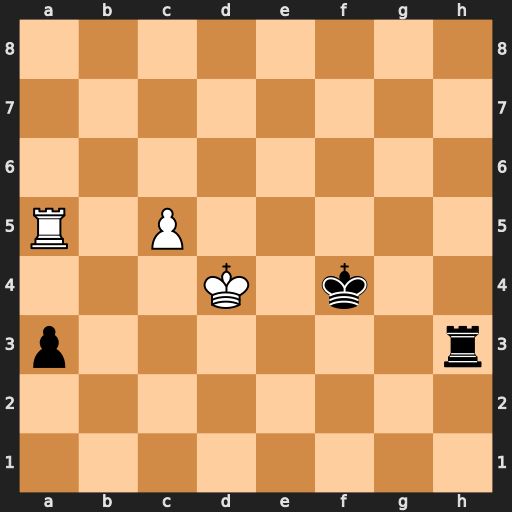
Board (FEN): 8/8/8/R1P5/3K1k2/p6r/8/8
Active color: w
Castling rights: -
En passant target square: -
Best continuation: Ra8 Rh2 Rxa3